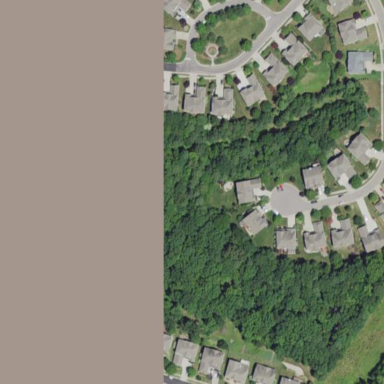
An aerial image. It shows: Residential area within neighborhood.